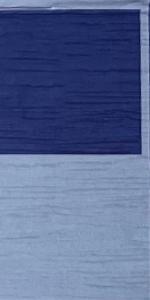
Label: Empty